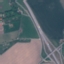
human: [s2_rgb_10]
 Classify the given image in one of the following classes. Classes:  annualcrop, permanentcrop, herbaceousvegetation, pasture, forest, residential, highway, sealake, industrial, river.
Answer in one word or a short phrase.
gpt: Highway